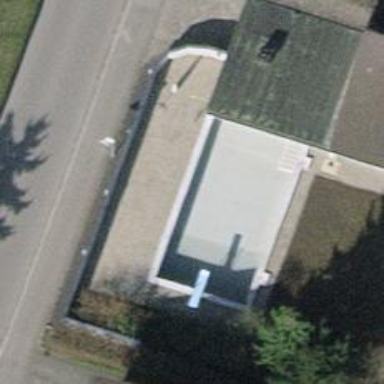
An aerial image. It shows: Swimming pool located in leisure land.